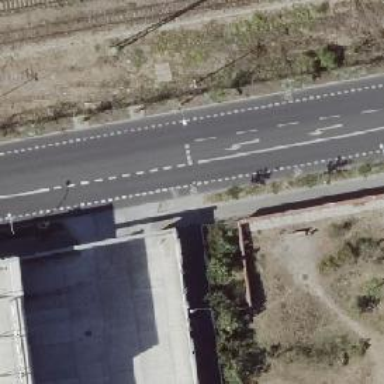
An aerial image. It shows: Secondary road with asphalt surface and lanes for cycling in both directions.